Question: In barplot, is it possible to make the labels parallel to the bars?
Suppose we have the data frame called "data".
'''
Page PV UniquePgv
1 /photos/upcoming 5295 2733
2 / 4821 2996
3 /search 1201 605
4 /my_photos 827 340
5 /photos/circle 732 482
'''
I want to make a barplot of PV with the Page column as the label.
'''
names <-data$Page
barplot(data$PV,main="Page Views", horiz=TRUE,names.arg=names)
'''
Which Produces:

The name of each bar is vertical, while the bars are horizontal.
How can I make the labels display horizontally and parallel with the bars? If it is not possible, I am open to suggestions for other ways to plot this information.
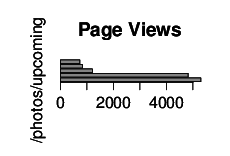
Answer: You can use the 'las' graphics parameter. However, if you do that, the names will run off the end of the window, so you need to change the margins. For example:
'''
par(mai=c(1,2,1,1))
barplot(data$PV,main="Page Views", horiz=TRUE,names.arg=names,las=1)
'''